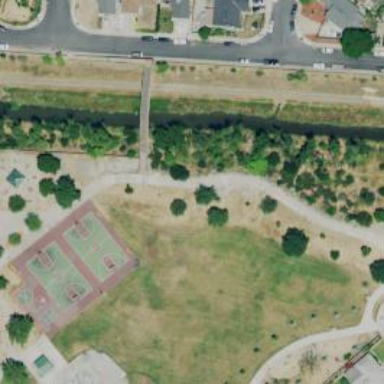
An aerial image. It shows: Footway bridge.